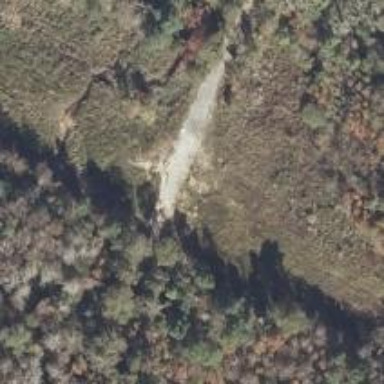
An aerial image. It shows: Abandoned road.